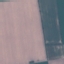
Label: AnnualCrop